Question: I've being trying this since 3-4 days but am not able to get how do I make this animation, not even sure whether is possible to make one like this using only CSS3?

I tried using 'animation-direction:alternate;' but I am not able to get this flow in a particular angle, able to animate it in a .. but not the way atom animates, any idea how this can be accomplished using pure CSS3? if not is there any solution in jQuery?
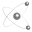
Answer: Found <URL> online.
It utilizes the 'transform-style: preserve-3d' property and rotates the electrons on the x, y and z axis to achieve this 3D effect.
'''
<div id="main">
<div id="atom">
<div class="orbit">
<div class="path">
<div class="electron"></div>
</div>
</div>
<div class="orbit">
<div class="path">
<div class="electron"></div>
</div>
</div>
<div class="orbit">
<div class="path">
<div class="electron"></div>
</div>
</div>
<div class="orbit">
<div class="path">
<div class="electron"></div>
</div>
</div>
<div id="nucleus"></div>
</div>
</div>
'''
'''
.orbit {
-webkit-transform-style: preserve-3d;
-webkit-transform: rotateX(80deg) rotateY(20deg);
}
#atom .orbit:nth-child(2) {
-webkit-transform: rotateX(80deg) rotateY(70deg)
}
#atom .orbit:nth-child(3) {
-webkit-transform: rotateX(80deg) rotateY(-20deg)
}
#atom .orbit:nth-child(4) {
-webkit-transform: rotateX(80deg) rotateY(-50deg)
}
.path {
-webkit-transform-style: preserve-3d;
-webkit-animation-name: pathRotate;
-webkit-animation-duration: 2s;
-webkit-animation-iteration-count: infinite;
-webkit-animation-timing-function: linear;
}
.electron {
-webkit-animation-name: electronFix;
-webkit-animation-duration: 2s;
-webkit-animation-iteration-count: infinite;
-webkit-animation-timing-function: linear;
}
@-webkit-keyframes pathRotate {
from {
-webkit-transform: rotateZ(0deg);
} to {
-webkit-transform: rotateZ(360deg);
}
}
@-webkit-keyframes electronFix {
from {
-webkit-transform: rotateX(90deg) rotateY(0deg);
} to {
-webkit-transform: rotateX(90deg) rotateY(-360deg);
}
}
'''
<URL>
<URL>